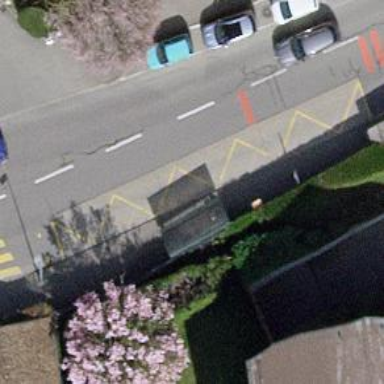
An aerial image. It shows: Sidewalk with asphalt surface leading to public transport platform. The platform includes shelter.